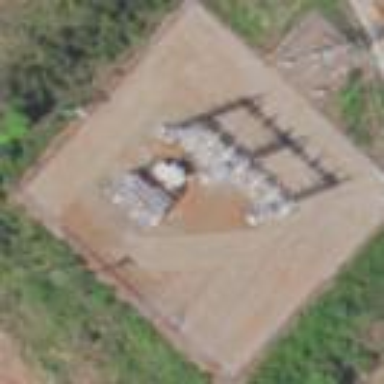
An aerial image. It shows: Distribution level power substation enclosed by fence.